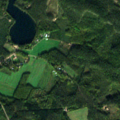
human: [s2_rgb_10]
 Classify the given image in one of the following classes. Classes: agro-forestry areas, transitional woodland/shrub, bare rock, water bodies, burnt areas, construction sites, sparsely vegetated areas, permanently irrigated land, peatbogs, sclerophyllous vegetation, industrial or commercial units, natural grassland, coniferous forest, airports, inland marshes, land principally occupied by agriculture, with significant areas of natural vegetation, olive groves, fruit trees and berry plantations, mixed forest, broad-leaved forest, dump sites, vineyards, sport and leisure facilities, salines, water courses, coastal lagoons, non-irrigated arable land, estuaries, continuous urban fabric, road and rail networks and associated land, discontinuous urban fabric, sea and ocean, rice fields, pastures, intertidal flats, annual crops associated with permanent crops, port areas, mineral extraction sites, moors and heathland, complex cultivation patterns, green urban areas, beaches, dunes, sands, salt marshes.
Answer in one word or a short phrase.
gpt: land principally occupied by agriculture, with significant areas of natural vegetation, coniferous forest, mixed forest, transitional woodland/shrub, water bodies